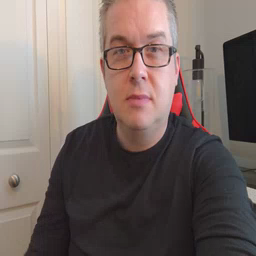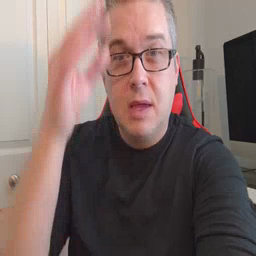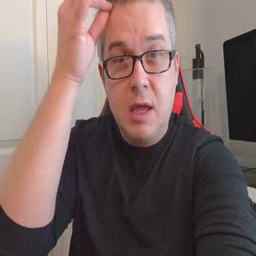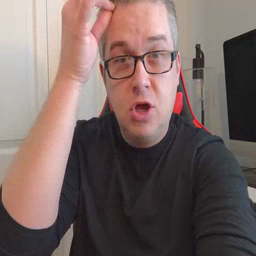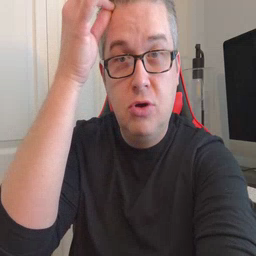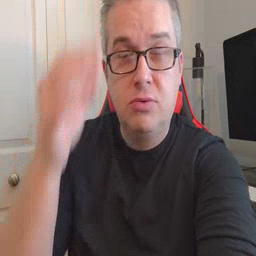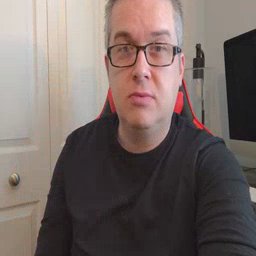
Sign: hair